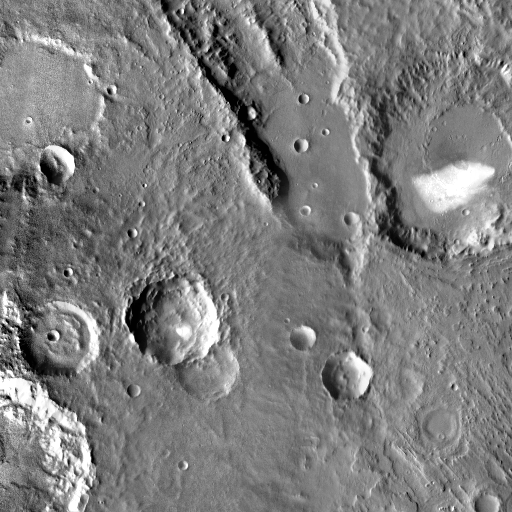
Crater classes present: Background, Other, Buried, Secondary